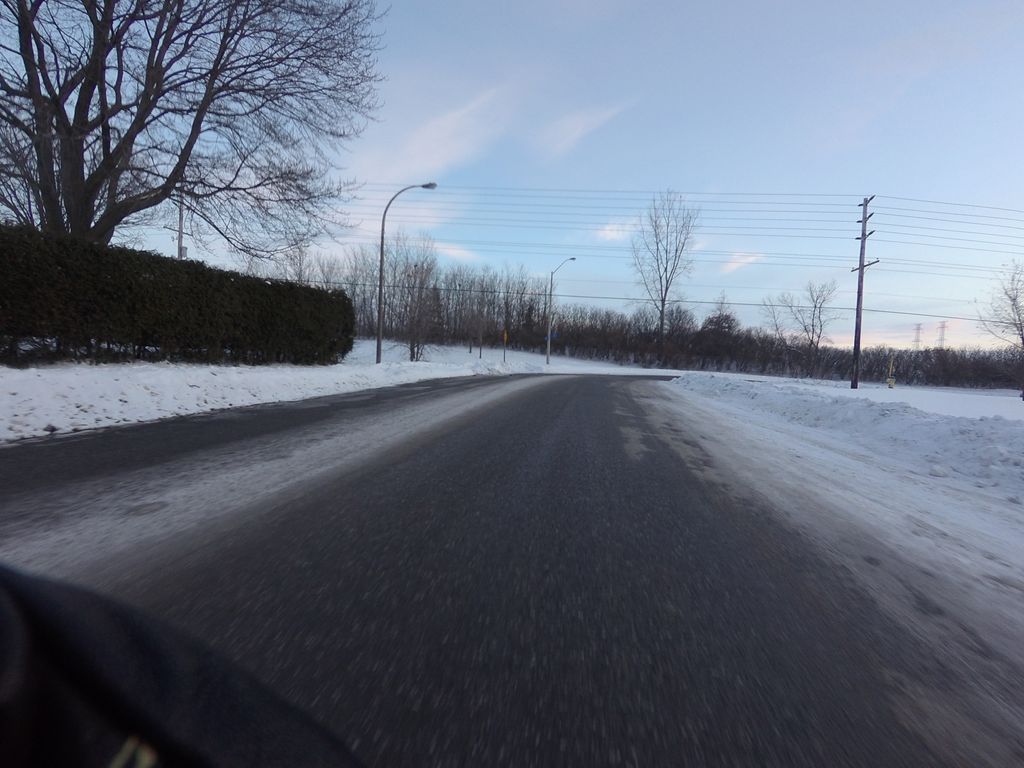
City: ottawa-gatineau